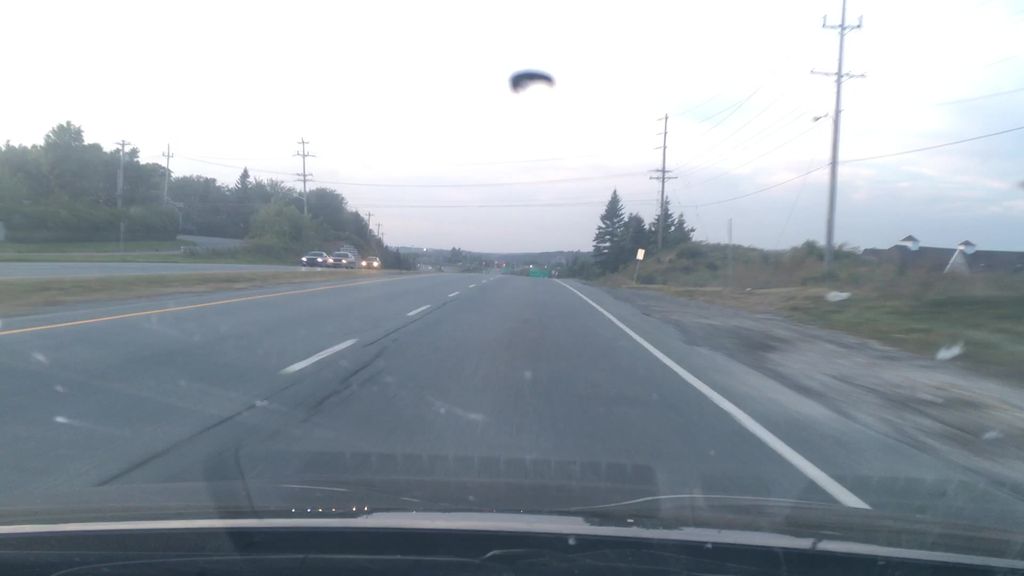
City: halifax